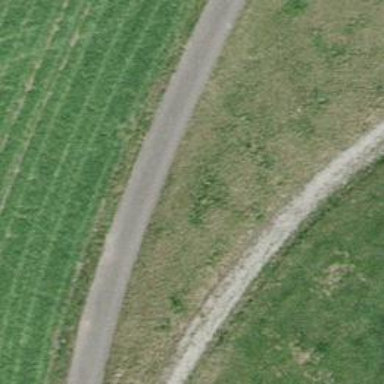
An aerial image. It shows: Paved track with grade1 quality.